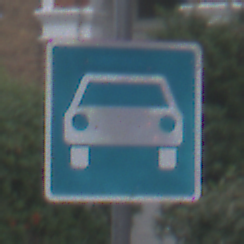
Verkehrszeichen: Kraftfahrstrasse
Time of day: MorningAfternoon
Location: Outdoor (Urban)
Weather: Overcast
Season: NotSpecified
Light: Natural